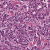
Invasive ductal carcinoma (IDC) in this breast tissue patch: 1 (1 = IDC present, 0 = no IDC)